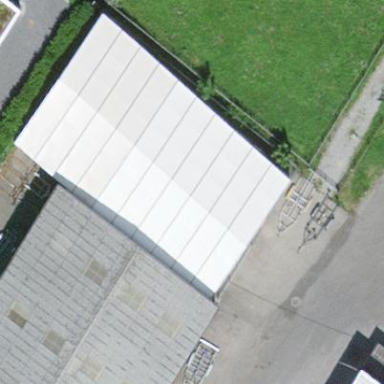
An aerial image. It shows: View of roof of building.